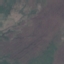
Land use / land cover: HerbaceousVegetation